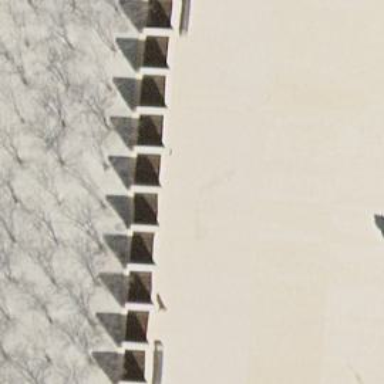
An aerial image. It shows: Wall barrier.